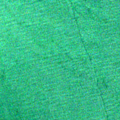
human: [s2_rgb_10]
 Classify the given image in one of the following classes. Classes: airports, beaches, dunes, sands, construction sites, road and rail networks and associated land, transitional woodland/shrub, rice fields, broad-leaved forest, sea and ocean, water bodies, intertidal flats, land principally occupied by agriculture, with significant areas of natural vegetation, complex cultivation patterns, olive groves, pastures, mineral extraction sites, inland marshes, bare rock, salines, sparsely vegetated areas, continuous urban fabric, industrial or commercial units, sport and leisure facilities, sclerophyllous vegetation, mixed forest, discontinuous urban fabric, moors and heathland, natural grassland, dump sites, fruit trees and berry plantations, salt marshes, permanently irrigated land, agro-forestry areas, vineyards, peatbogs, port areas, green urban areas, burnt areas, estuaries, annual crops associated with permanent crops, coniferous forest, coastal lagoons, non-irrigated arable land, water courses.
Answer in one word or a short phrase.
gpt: sea and ocean